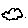
Label: cloud